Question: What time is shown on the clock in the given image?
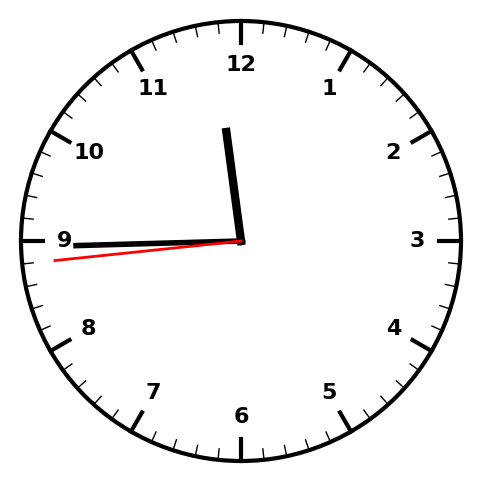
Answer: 11:44:44